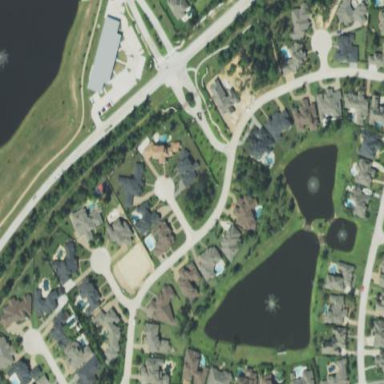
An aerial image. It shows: Residential neighbourhood.